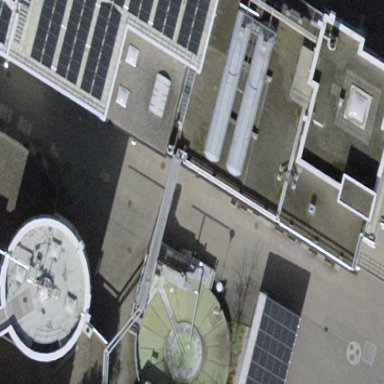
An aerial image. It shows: Building with flat roof.